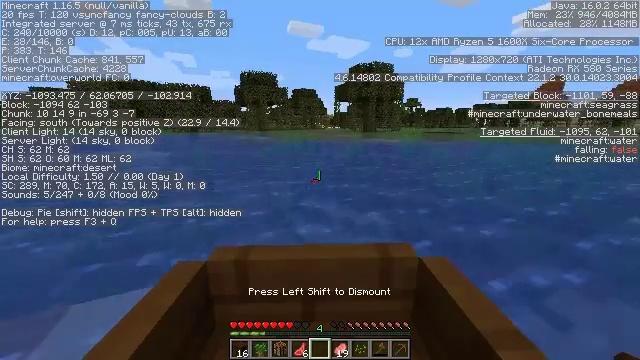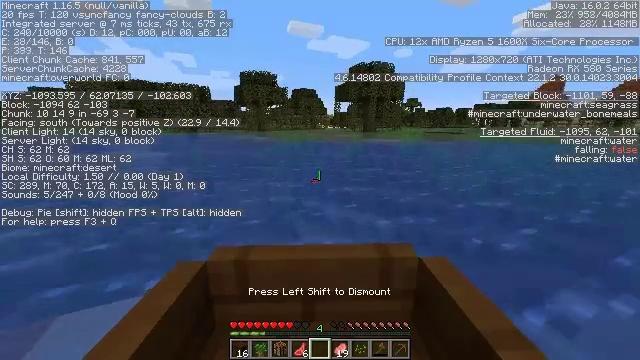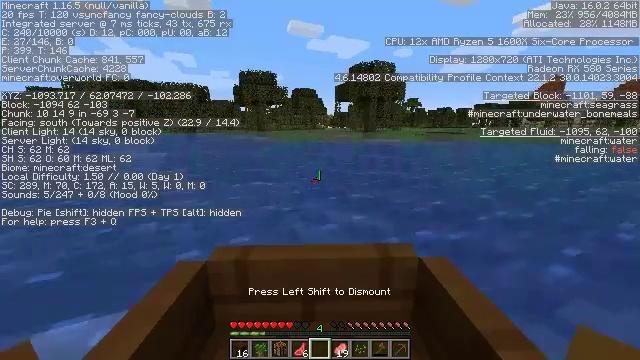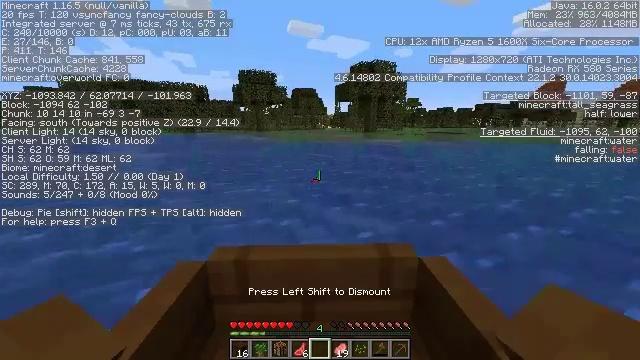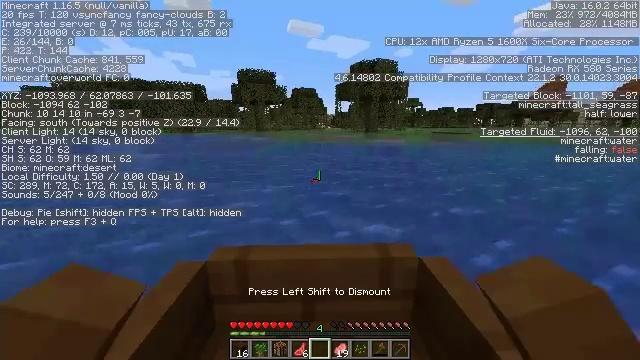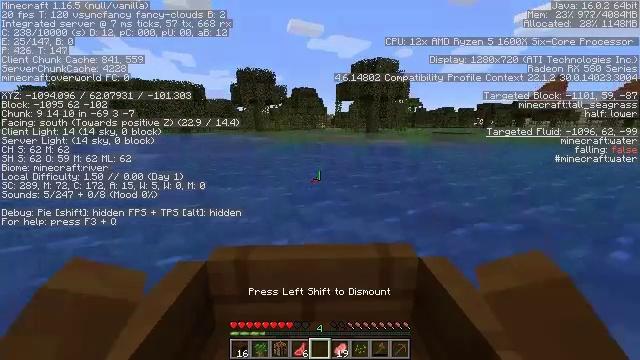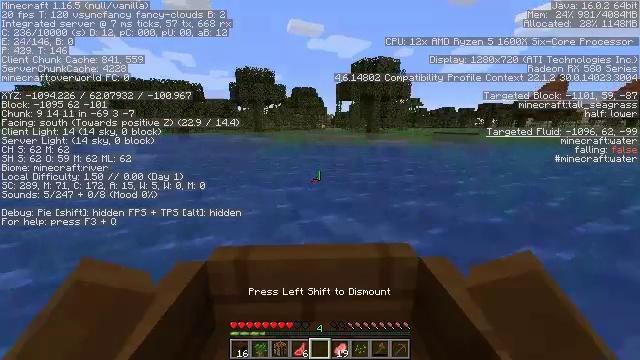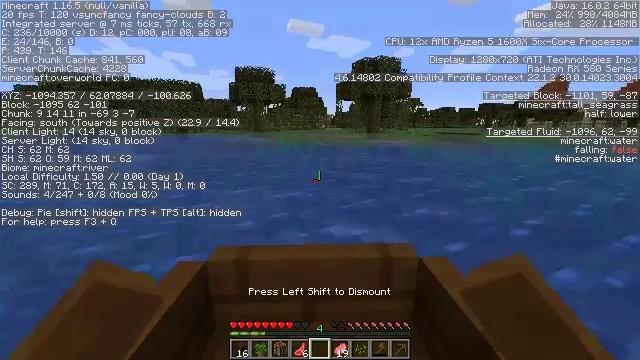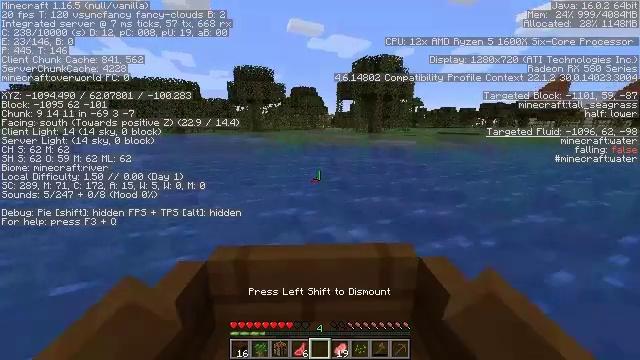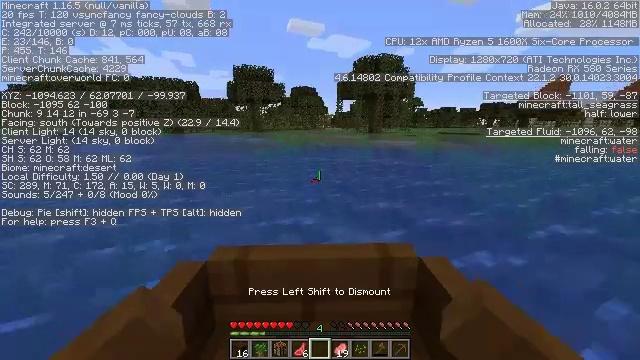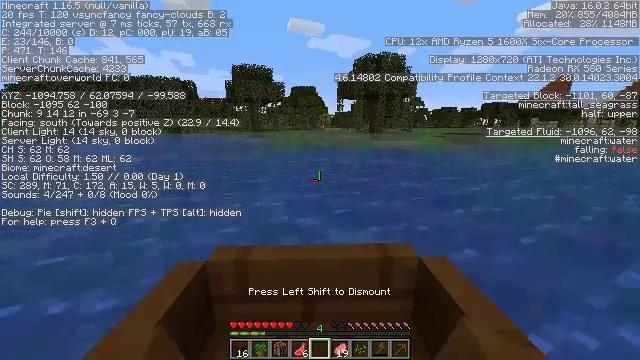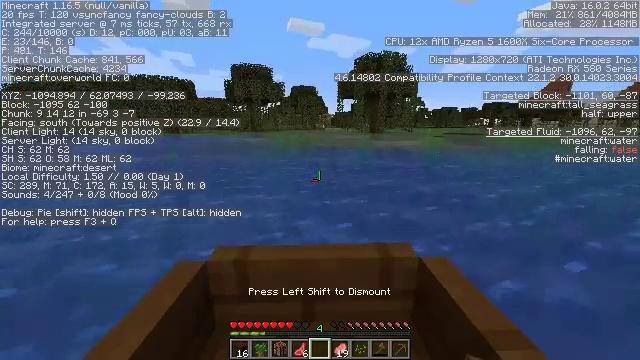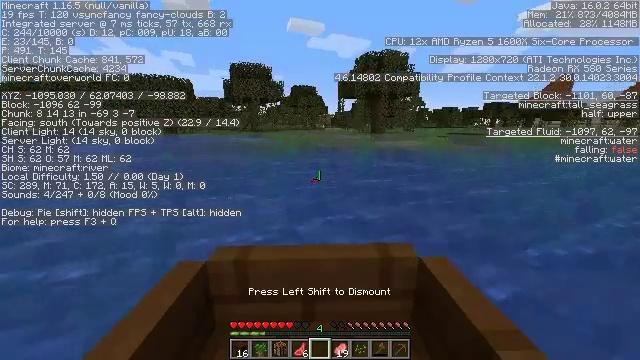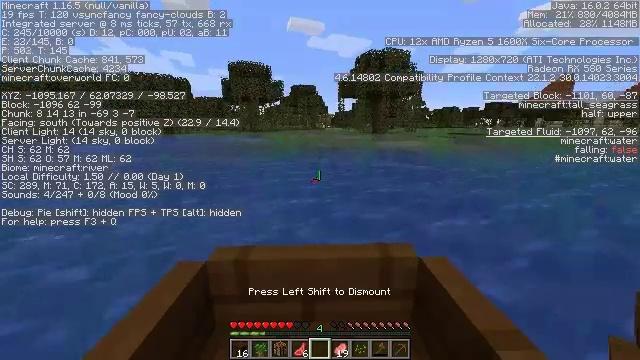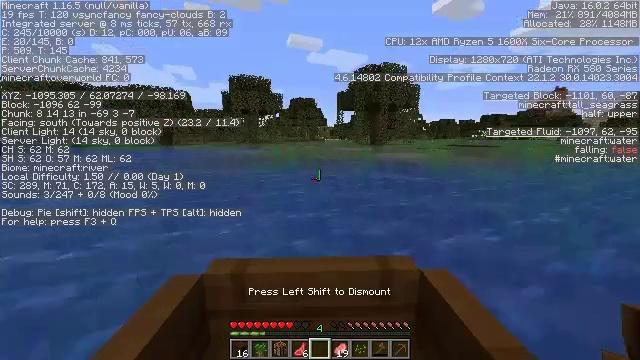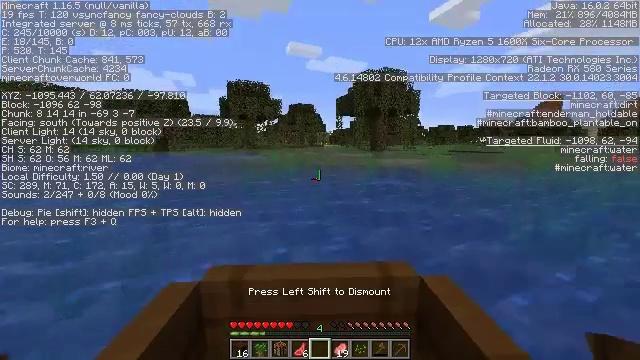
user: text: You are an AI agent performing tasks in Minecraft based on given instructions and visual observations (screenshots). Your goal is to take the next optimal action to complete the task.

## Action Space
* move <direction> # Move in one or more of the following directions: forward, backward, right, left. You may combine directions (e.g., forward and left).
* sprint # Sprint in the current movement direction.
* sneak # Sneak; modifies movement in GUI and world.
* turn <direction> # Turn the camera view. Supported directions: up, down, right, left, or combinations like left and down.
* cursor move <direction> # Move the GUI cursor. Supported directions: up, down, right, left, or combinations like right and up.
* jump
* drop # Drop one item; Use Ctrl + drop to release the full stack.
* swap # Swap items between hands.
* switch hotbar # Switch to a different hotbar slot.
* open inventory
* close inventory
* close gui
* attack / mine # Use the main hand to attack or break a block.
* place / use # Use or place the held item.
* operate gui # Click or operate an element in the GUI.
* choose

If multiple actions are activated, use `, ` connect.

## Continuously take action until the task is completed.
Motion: motion action
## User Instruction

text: Mine the sugar cane near rivers.
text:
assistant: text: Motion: move forward
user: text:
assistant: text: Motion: move forward
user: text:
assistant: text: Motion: move forward
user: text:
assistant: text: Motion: move forward
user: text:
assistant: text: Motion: move forward
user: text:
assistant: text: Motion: move forward
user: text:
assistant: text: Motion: move forward
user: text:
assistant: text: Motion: move forward
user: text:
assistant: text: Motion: move forward
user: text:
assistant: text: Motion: move forward
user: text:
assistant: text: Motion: move forward
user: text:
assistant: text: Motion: move forward
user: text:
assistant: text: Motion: move forward
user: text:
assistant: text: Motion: move forward, turn up
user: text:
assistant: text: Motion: move forward, turn up
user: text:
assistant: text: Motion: move forward
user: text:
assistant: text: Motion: move forward
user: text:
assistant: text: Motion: move forward
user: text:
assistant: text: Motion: move forward
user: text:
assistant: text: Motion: move forward
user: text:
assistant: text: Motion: move forward
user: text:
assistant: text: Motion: move forward
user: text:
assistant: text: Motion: move forward
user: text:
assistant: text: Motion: move forward
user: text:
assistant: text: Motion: move forward
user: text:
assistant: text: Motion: move forward
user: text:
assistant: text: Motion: move forward
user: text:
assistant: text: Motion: move forward
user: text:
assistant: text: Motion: move forward
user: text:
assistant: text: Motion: move forward